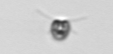
Label: Pyramimonas